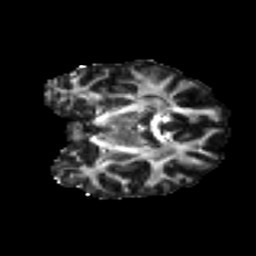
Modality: FA
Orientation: coronal
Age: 32
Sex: female
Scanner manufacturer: ge
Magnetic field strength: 3 T
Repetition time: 7.8 s
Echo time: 0.0606 s